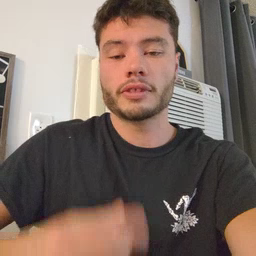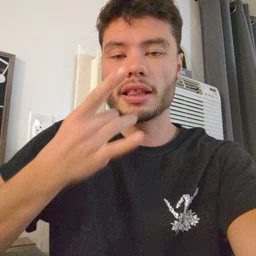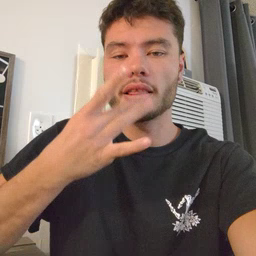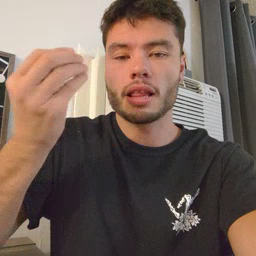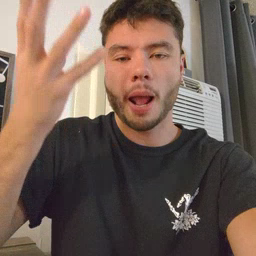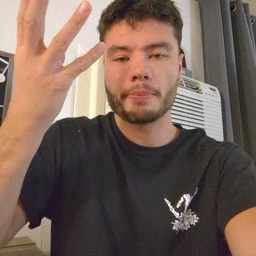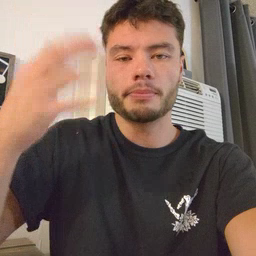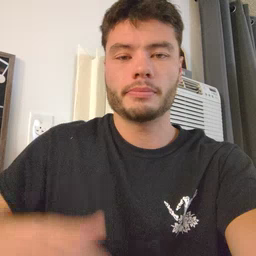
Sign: lamp